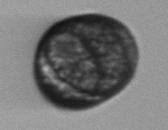
Label: Margalefidinium